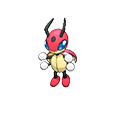
Pok\u00e9mon: ledian